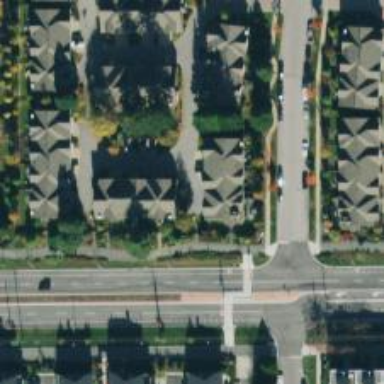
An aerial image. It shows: Asphalt alley road designated as service road.